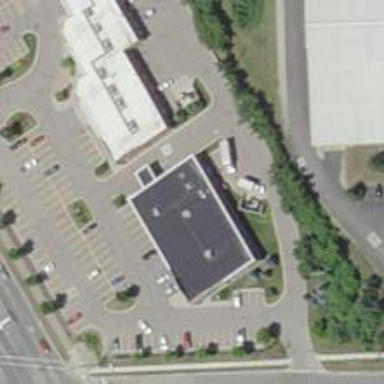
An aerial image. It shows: Pharmacy providing healthcare services.